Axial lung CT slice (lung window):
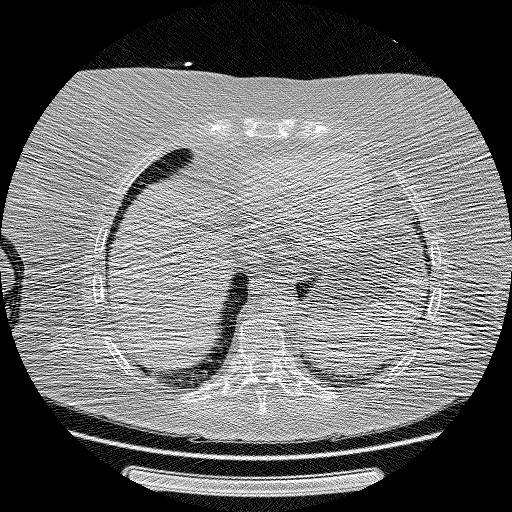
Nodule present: no